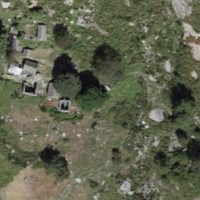
EUNIS habitat code: 32
Species observed at this site:
Salvia glutinosa